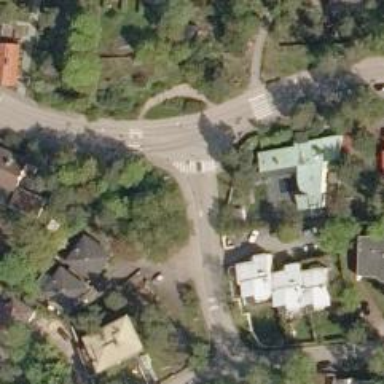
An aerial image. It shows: Paved footway with crossing.